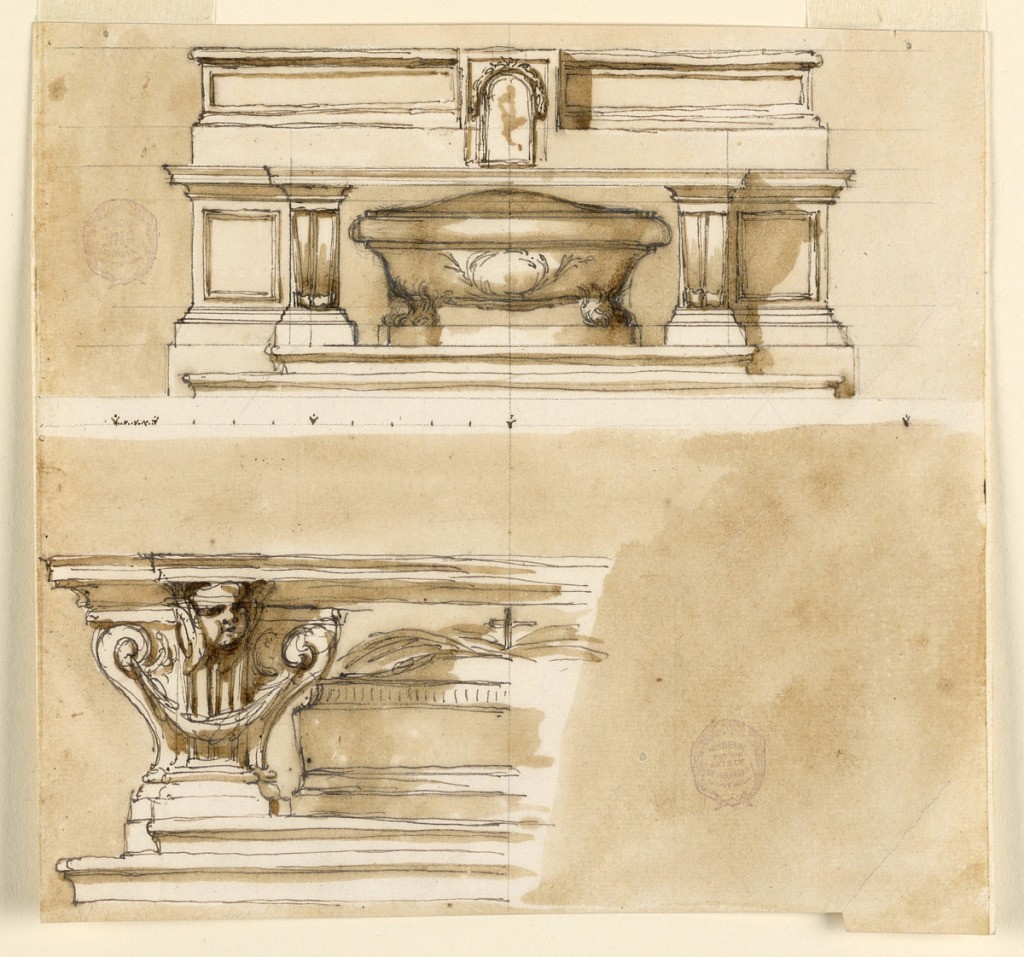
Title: Two projects for an altar mensa
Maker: Giuseppe Barberi, Italian, 1746–1809
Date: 1740–1758
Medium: Pen and brown ink, brush and brown wash
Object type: Drawing
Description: Horizontal rectangle. Above is a variation of 1938-88-1365, with a different design of the ledge and of the tabernacle. Below is the scale. Below: the left half is shown. The top is supported by a pilaster strip with a cherub as a capital and by two lateral volutes. The sarcophagus is angular and has on top a cross above palm branches. Colored background.